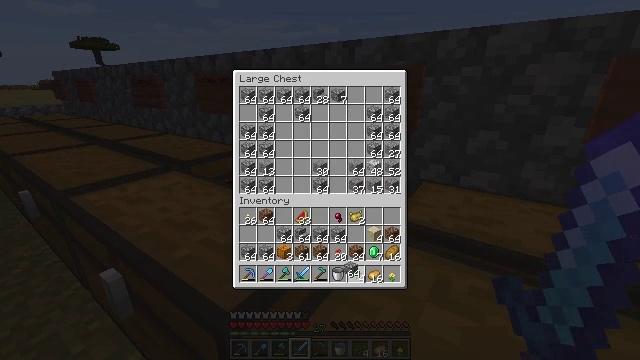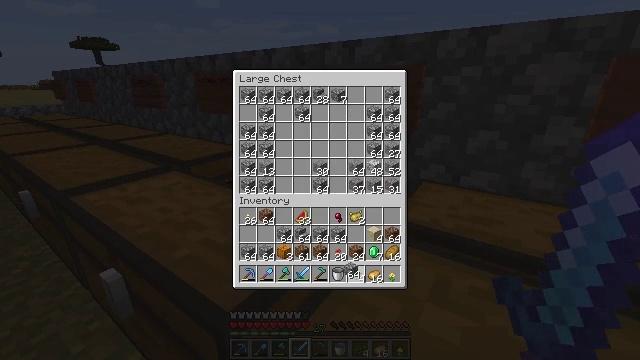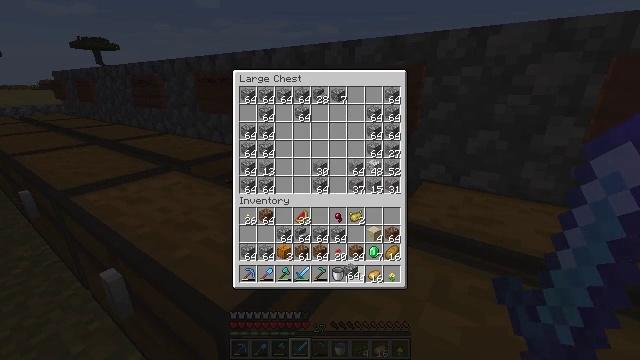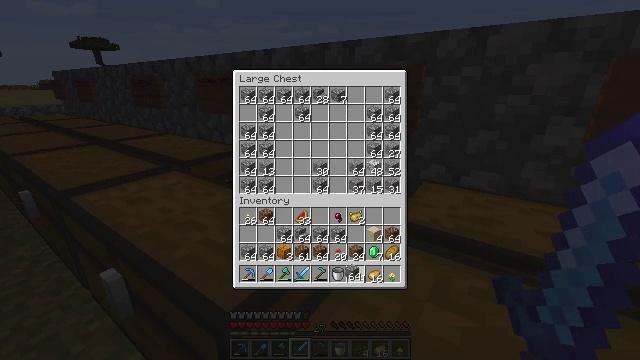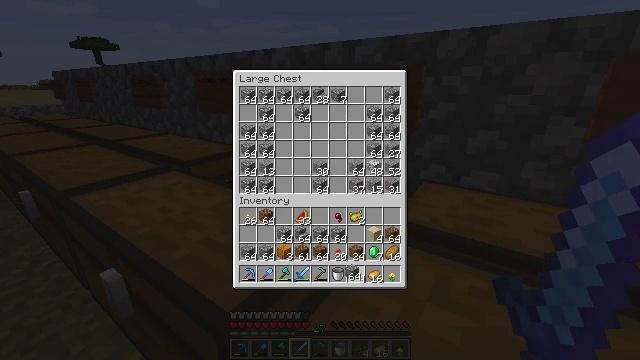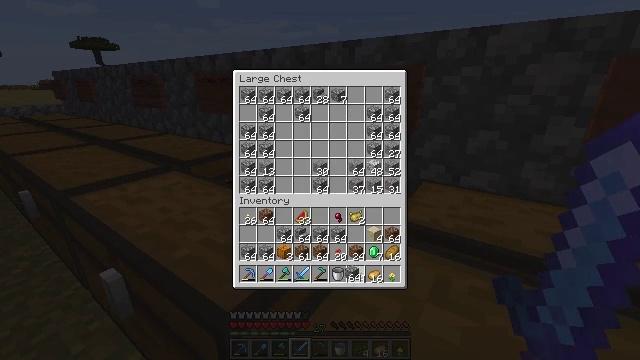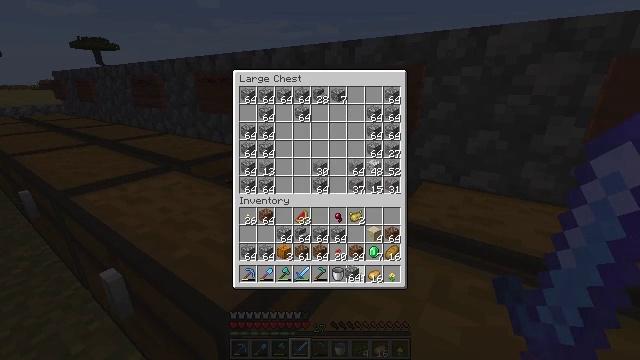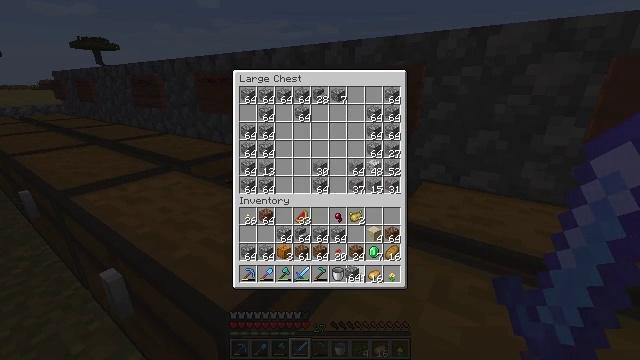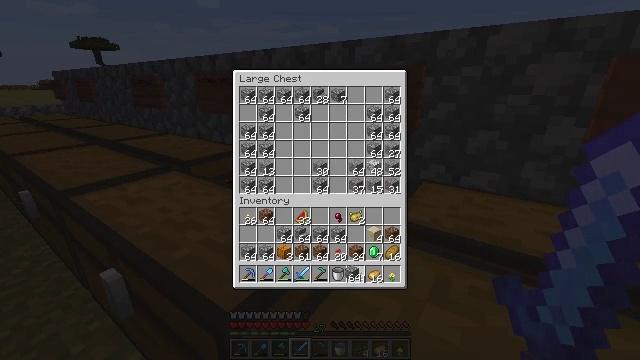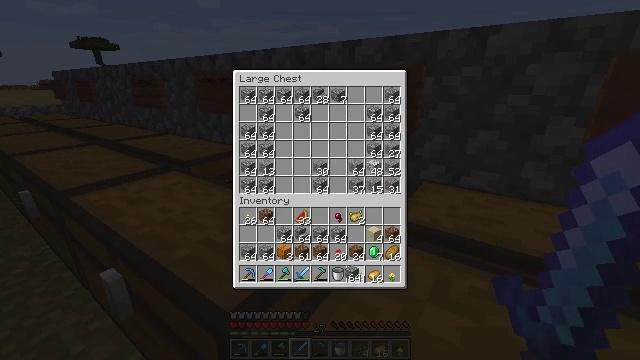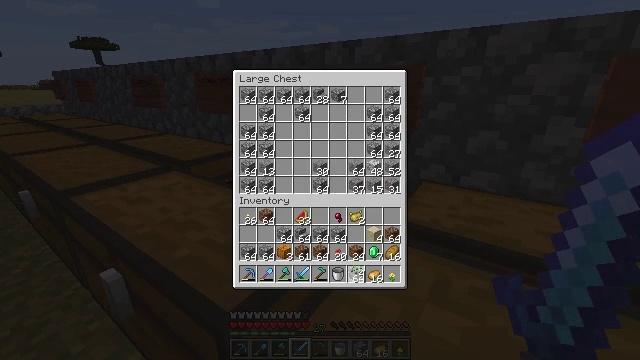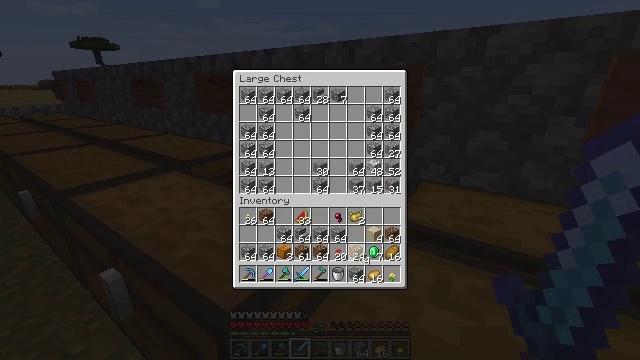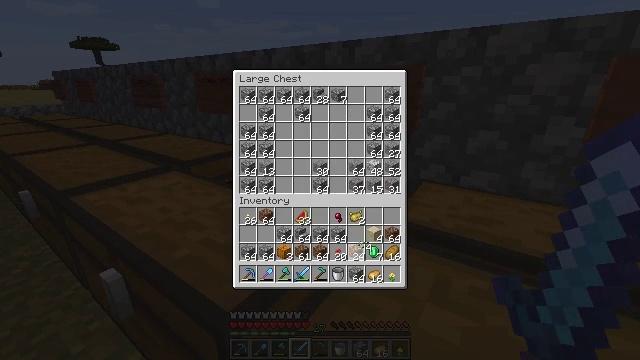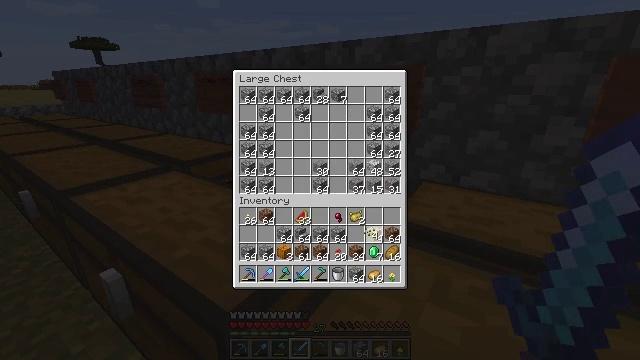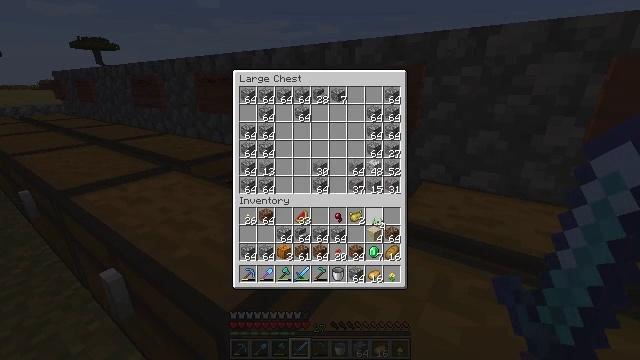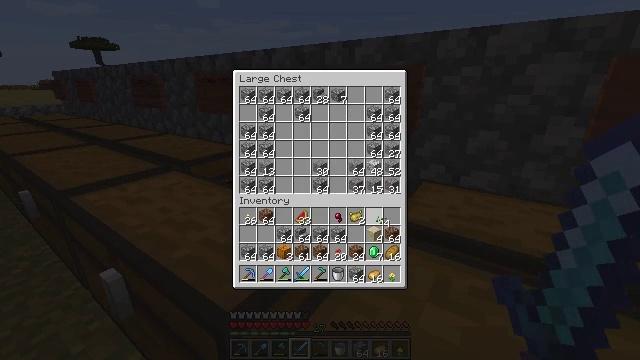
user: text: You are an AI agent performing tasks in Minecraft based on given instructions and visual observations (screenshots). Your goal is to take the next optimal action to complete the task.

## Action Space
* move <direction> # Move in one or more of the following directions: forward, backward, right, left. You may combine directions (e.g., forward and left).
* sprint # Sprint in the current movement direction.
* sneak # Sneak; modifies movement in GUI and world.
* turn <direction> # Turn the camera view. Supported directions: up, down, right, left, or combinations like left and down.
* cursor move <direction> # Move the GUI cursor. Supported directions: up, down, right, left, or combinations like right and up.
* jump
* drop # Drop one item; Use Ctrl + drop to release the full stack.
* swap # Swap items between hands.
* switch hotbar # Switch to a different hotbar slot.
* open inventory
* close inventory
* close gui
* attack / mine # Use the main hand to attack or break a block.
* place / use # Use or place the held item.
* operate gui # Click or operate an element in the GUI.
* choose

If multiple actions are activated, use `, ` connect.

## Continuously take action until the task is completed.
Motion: motion action
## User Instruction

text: Use right equipment to gather melon.
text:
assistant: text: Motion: no_op
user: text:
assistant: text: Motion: no_op
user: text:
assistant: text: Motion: no_op
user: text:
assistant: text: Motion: no_op
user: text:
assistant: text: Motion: no_op
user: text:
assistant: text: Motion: no_op
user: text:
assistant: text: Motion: operate gui
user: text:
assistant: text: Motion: operate gui
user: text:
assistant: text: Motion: operate gui
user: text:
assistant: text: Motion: no_op
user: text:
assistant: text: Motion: cursor move up
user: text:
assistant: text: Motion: cursor move up
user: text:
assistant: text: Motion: cursor move up
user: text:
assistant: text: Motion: cursor move right and up
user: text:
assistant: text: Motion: no_op
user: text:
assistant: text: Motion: no_op
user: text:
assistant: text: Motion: no_op
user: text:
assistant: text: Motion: no_op
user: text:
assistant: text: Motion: no_op
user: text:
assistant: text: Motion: no_op
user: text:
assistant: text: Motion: no_op
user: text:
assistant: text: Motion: no_op
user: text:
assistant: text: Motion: no_op
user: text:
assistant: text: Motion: operate gui
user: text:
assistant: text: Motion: operate gui
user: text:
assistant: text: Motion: operate gui
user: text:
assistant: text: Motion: no_op
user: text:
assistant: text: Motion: no_op
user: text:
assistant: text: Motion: no_op
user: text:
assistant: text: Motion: no_op